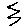
Label: zigzag